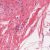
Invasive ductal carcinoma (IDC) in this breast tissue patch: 0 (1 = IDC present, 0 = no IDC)